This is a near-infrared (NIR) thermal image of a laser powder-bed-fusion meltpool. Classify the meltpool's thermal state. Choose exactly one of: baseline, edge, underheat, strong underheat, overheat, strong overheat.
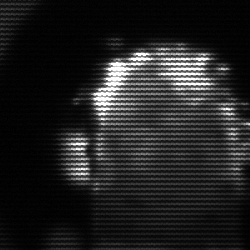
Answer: baseline